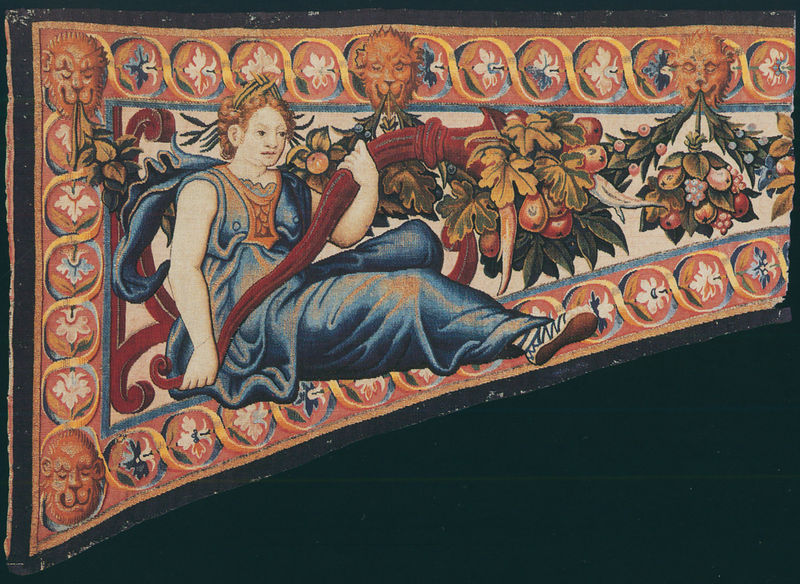
Titel: Die Tapiserien von Sigismund Augustus: Groteske Tapiserie mit Figuren mit Füllhörnern
Künstler: Cornelis Floris
Standort: Herstellungsort: Brüssel (EU - B)
Schlagwörter: blau, blätter, laub, blume, blumen, bunt, frau, kleid, blüten, obst, rot, tuch, ornament, kleidung, füllhorn, horn, gewand, stoff, pflanzen, feigen, früchte, trauben, farbe, sandale, löwen, löwe, lilien, gewebt, bau, purpur, eichenlaub, nippel, doof, granatäpfel